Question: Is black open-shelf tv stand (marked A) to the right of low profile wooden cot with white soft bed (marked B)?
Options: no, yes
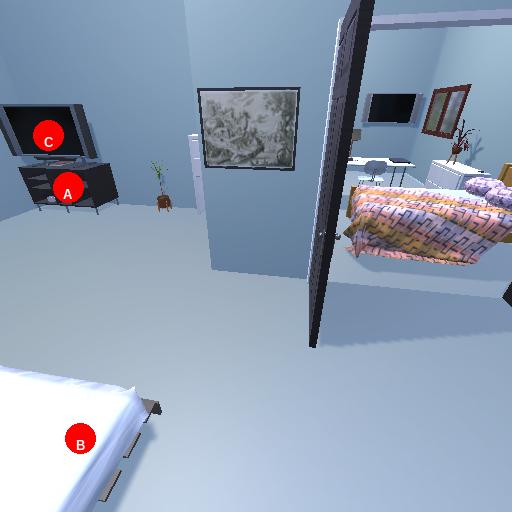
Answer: no